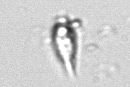
Label: Oxytoxum